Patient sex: F
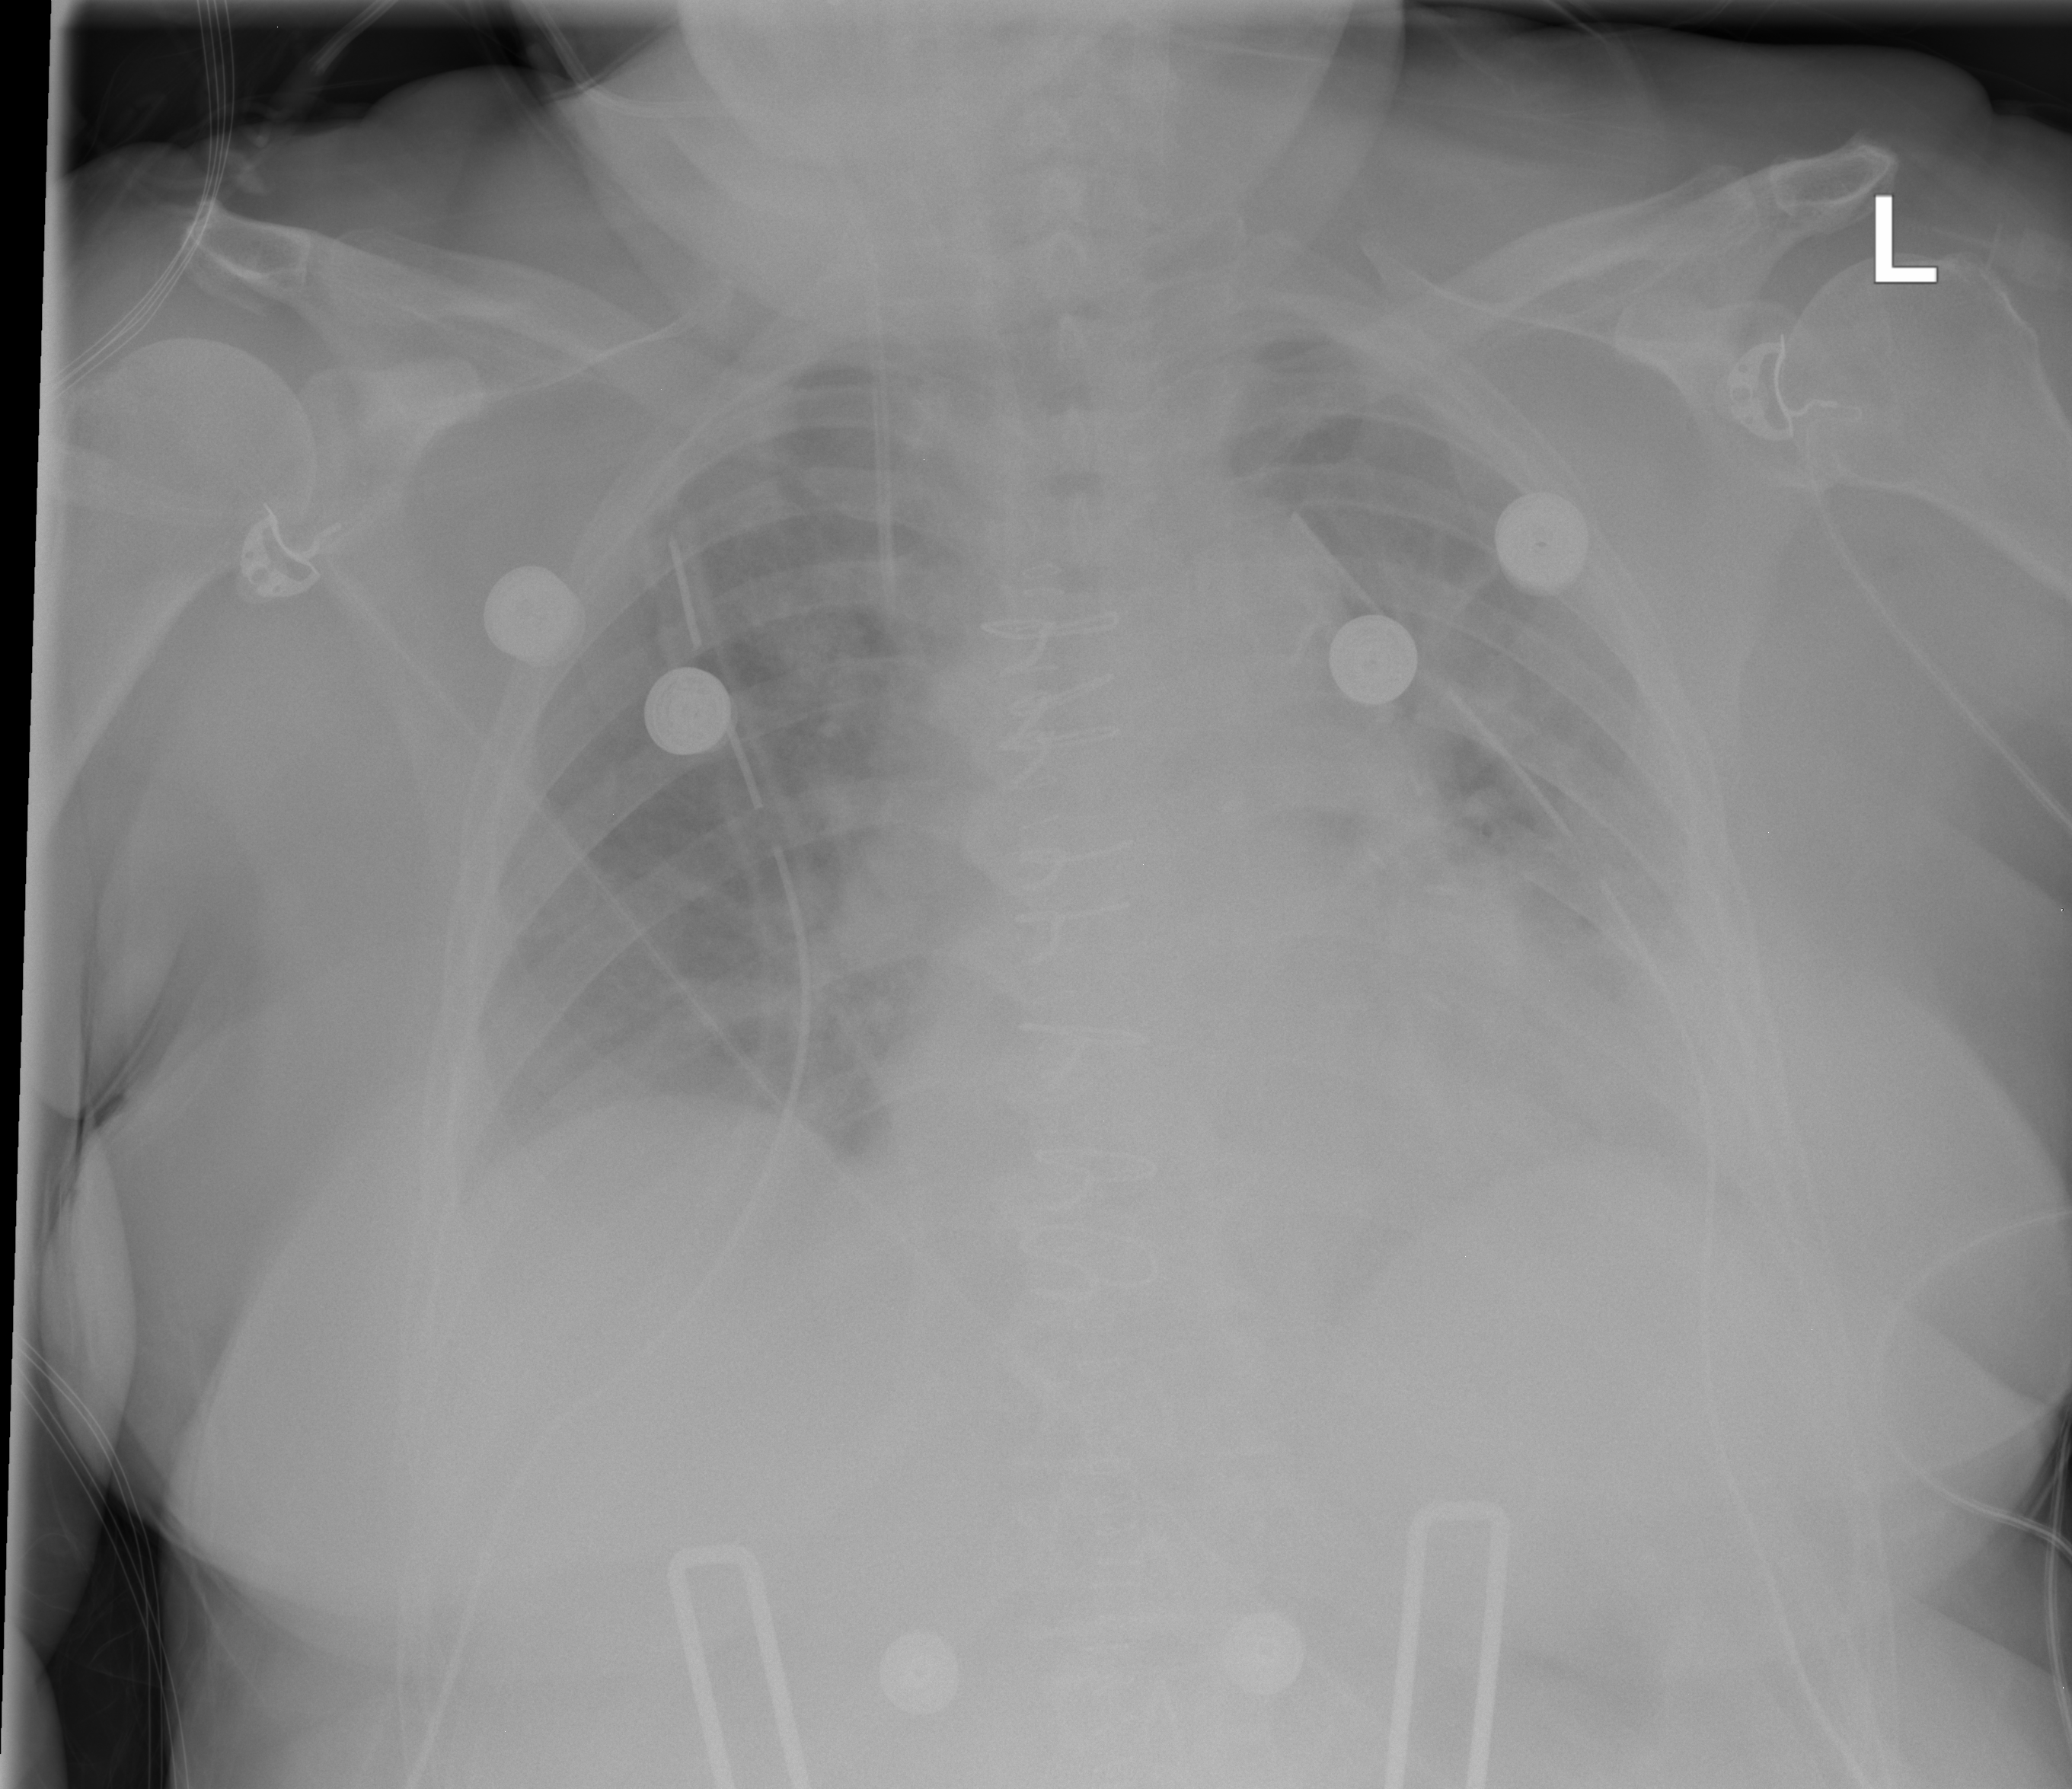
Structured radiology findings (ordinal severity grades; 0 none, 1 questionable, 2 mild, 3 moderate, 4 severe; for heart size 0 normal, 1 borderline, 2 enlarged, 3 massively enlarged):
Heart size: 0
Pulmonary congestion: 1
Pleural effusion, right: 1
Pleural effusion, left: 2
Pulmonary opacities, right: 0
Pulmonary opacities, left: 0
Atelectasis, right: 1
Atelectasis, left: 2